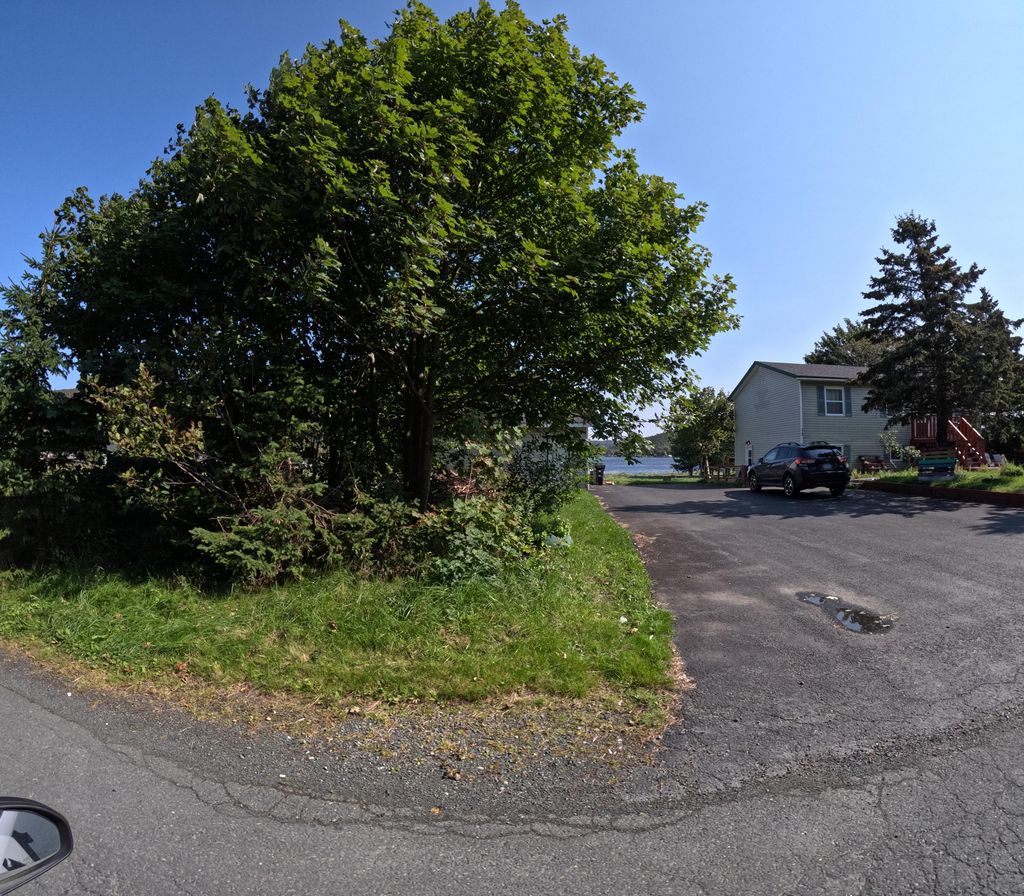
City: st_johns